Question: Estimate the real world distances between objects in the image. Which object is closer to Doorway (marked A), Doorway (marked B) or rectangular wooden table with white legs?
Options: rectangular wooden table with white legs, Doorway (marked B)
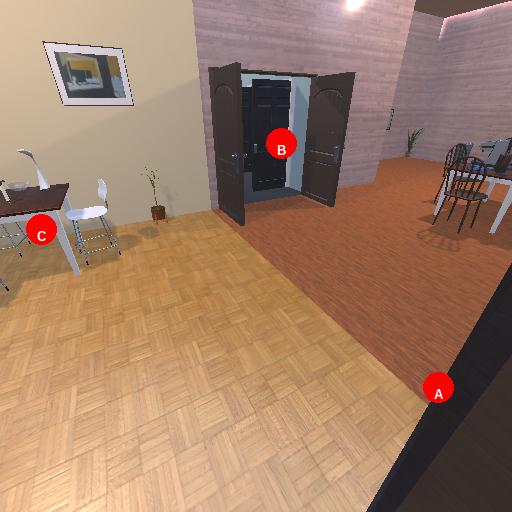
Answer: rectangular wooden table with white legs